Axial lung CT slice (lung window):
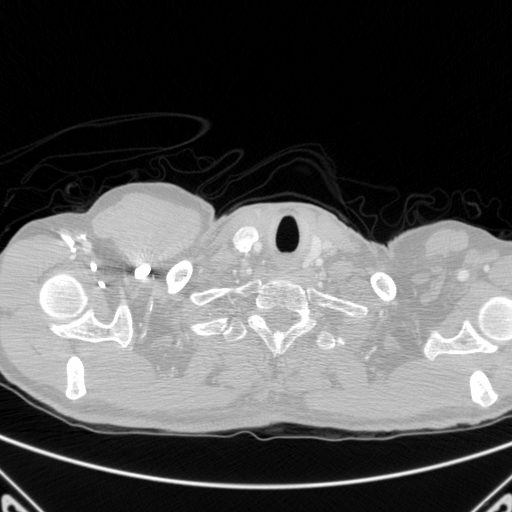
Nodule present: no